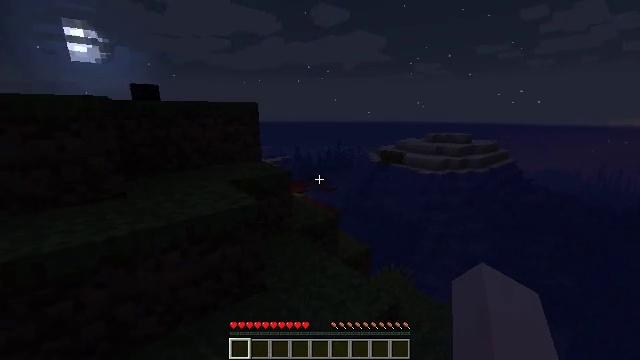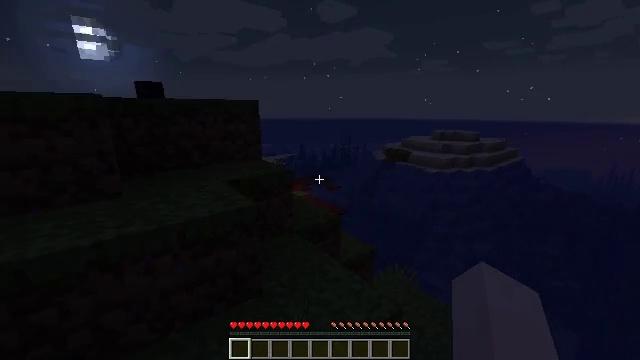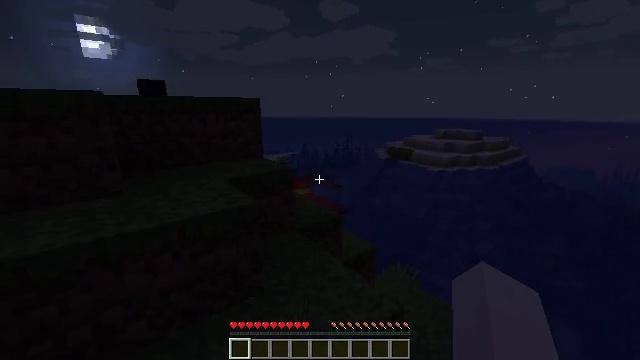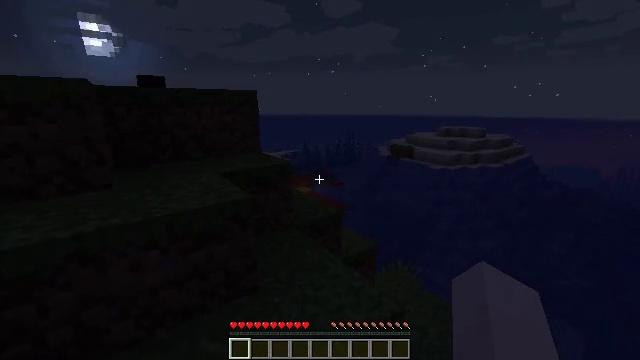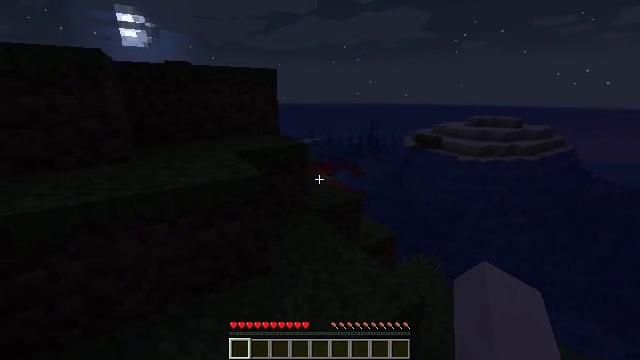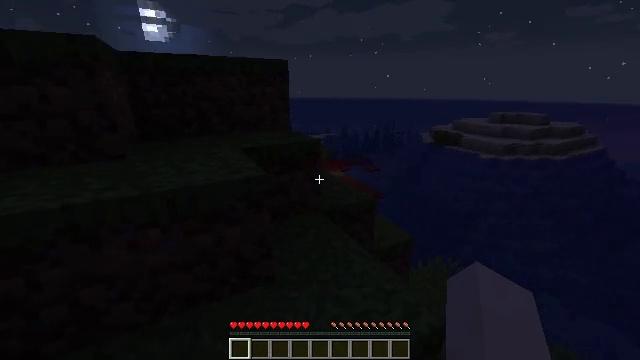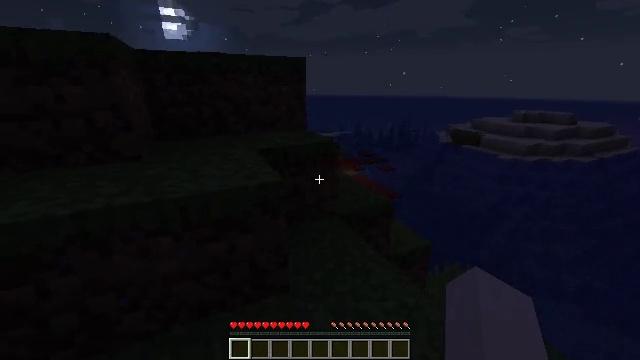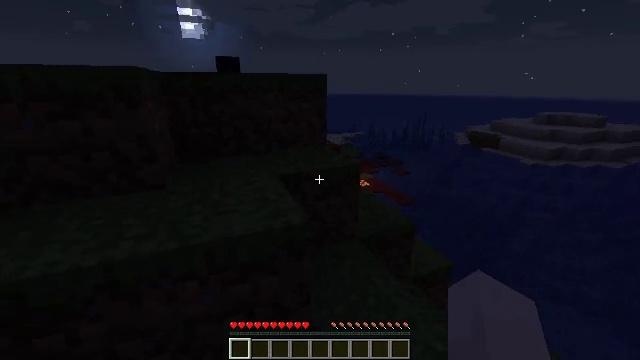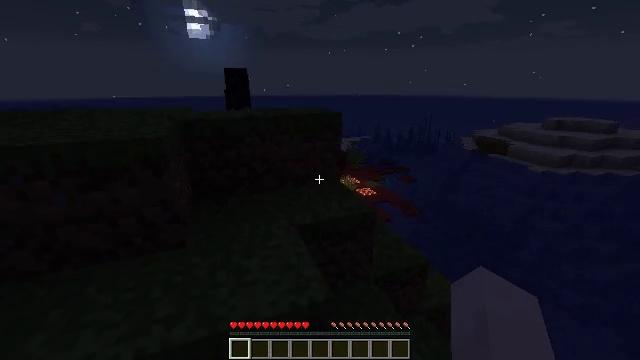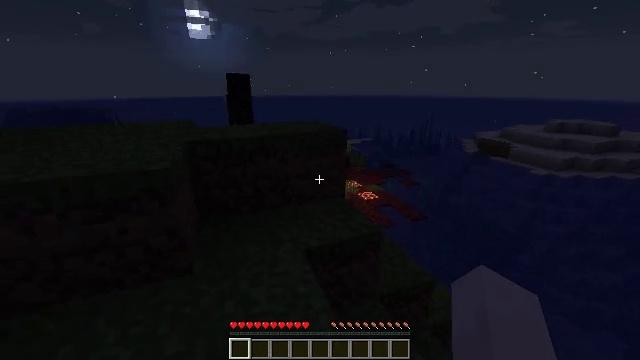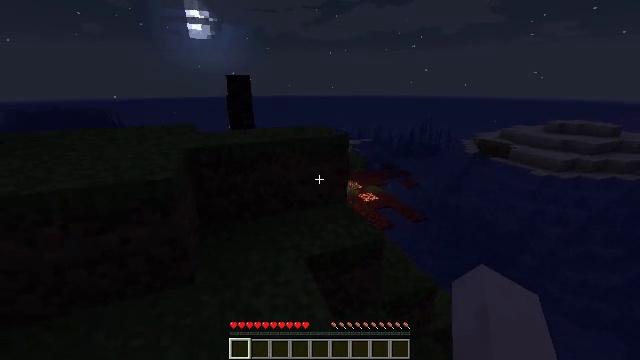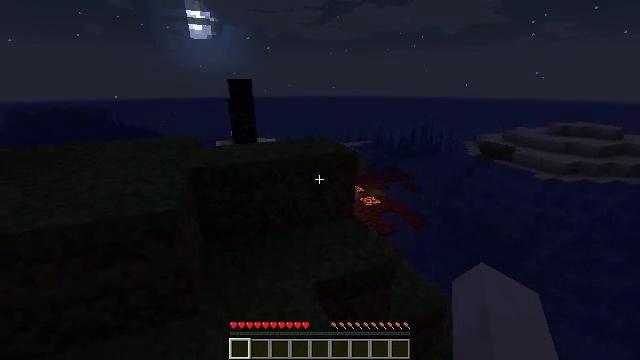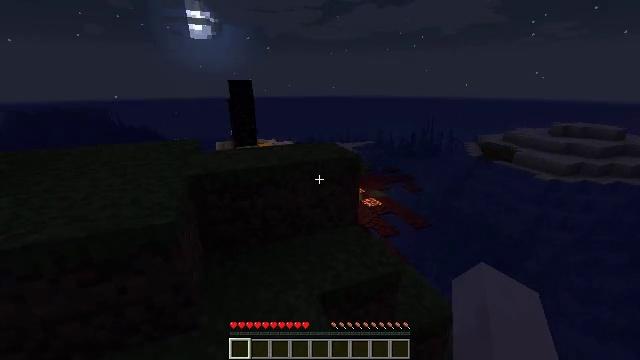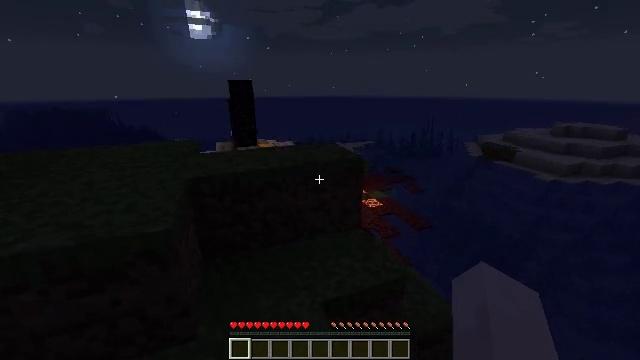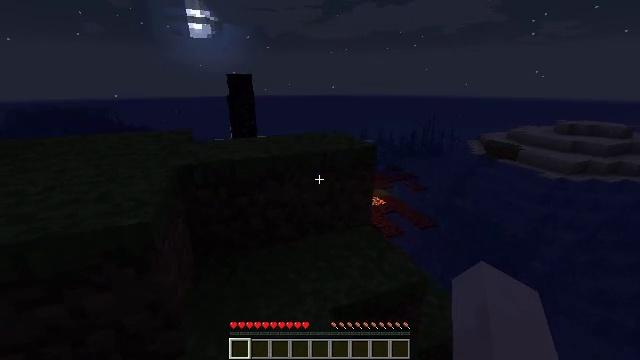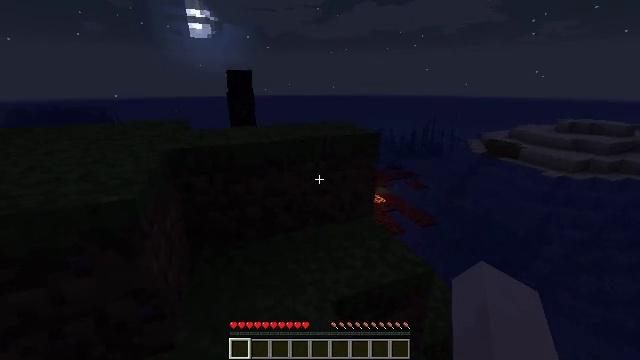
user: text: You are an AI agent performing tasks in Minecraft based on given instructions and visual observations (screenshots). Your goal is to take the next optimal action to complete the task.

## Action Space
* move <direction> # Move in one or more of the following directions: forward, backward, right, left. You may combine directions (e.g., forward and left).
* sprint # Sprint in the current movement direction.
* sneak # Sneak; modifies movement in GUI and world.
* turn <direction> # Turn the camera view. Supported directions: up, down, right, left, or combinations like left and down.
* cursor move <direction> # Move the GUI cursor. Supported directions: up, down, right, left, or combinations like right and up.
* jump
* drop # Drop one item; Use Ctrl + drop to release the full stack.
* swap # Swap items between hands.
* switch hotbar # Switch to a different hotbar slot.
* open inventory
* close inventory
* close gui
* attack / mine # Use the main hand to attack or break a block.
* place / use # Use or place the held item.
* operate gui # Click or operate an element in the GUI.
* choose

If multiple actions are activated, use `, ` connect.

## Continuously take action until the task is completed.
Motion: motion action
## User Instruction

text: Attack the chest to pick it up.
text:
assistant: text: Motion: move forward, turn left
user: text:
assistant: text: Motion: move forward
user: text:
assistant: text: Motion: move forward
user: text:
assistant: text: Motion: move forward and move left, turn left and down
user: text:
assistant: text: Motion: move forward and move left, turn left and down
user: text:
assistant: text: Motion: move forward and move left, turn left
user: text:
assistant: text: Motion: move forward and move left, turn left, jump
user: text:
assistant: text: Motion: move forward and move left, turn left, jump
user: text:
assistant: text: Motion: move forward, jump
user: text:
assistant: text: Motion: move forward, jump
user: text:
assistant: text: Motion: move forward
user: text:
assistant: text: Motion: move forward
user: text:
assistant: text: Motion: move forward
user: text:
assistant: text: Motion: move forward
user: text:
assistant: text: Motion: move forward
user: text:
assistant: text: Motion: move forward, turn down
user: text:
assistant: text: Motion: move forward and move left, turn down
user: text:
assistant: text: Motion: move forward and move left
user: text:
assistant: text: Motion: move forward and move left
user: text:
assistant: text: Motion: move forward and move left, jump
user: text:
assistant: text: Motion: move forward and move left, jump
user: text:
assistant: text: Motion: move forward and move left, jump
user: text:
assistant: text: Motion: move forward and move left
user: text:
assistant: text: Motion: move forward and move left
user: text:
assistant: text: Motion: move forward and move left
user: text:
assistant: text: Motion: move forward and move left, jump
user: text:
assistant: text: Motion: move forward and move left, jump
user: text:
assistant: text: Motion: move forward and move left, jump
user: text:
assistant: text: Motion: move forward and move left, jump
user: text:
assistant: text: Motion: move forward and move left